Interaction volume radius: 5 \u00c5
Interaction volume height: 15 \u00c5
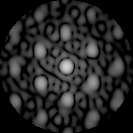
Disorder parameter: 0.5347